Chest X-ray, AP view. Patient: 46 years old, sex M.
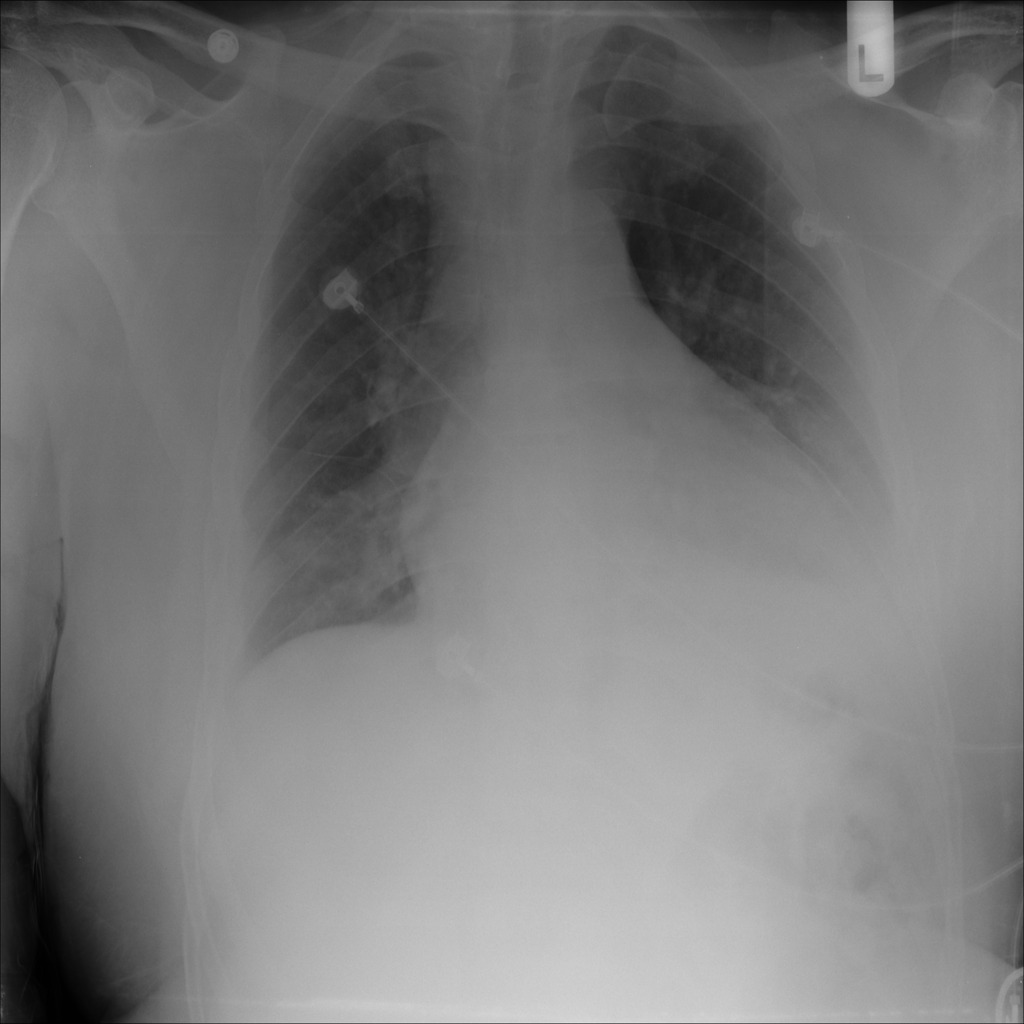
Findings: Atelectasis, Infiltration